Question: Following Cypress guidelines, I managed to register my Cypress custom commands into my IDE through Typescript. The only thing I'm having trouble with is the default values for my commands.
Basically:
- - 'index.d.ts'- -
Snippet example:
'''
// commands.js
Cypress.Commands.add("rsChoose", {
prevSubject: true
}, (subject, text="", num=1, all=false) => {
// Open the select
cy.wrap(subject)
.click();
// Display all options
if (all === true) {
cy.wrap(subject)
.find(rsShowMoreButton)
.click();
}
// Alias the option list
cy.wrap(subject)
.find(rsOptions)
.as("options");
// Filter our options with our text
if (text.length > 0) {
cy.get("@options")
.contains(text)
.as("options");
}
// Choose the first matching option
cy.get("@options")
.eq(num - 1)
.click();
return cy.wrap(subject)
});
'''
'''
// index.d.ts
declare namespace Cypress {
interface JQuery<HTMLElement> {
/**
* Allows you to select an option from a FieldBox React select based on a given text
* If no text is given, will simply pick the first option
* Most select only display a limited amount of options. We can display them using the "all" param
* @prevSubject subject
* @param {String} [text=""] - The text our option must contain
* @param {Number} [num=1] - The option number we want to get (starts at 1)
* @param {Boolean} [all=false] - Forces the select to display all the available options
* @returns {Cypress} - The original subject (Cypress-wrapped select wrapper)
*/
rsChoose(text, num, all): JQuery<HTMLElement>
}
}
'''
The error in my IDE:

I'm not sure what to change to fix this issue :(
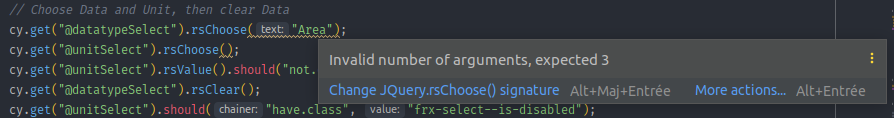
Answer: You need to tell Typescript that some of parameters are optional:
'''
// index.d.ts
declare namespace Cypress {
interface JQuery<HTMLElement> {
rsChoose(text?, num?, all?): JQuery<HTMLElement>
}
}
'''
Also if you use Typescript I recommend you to add types to your parameters ;)